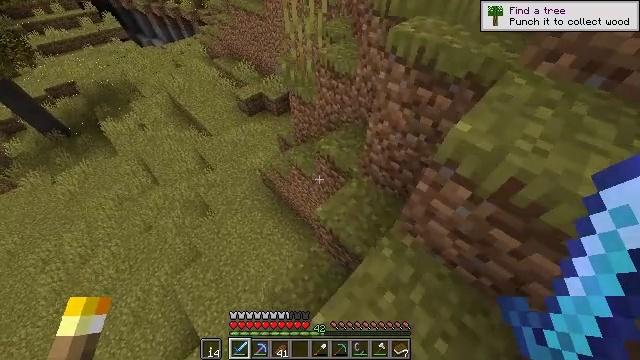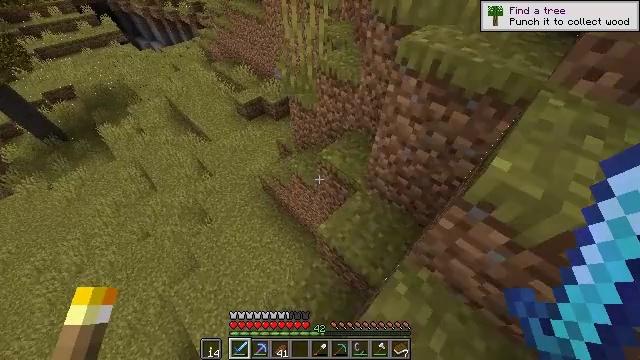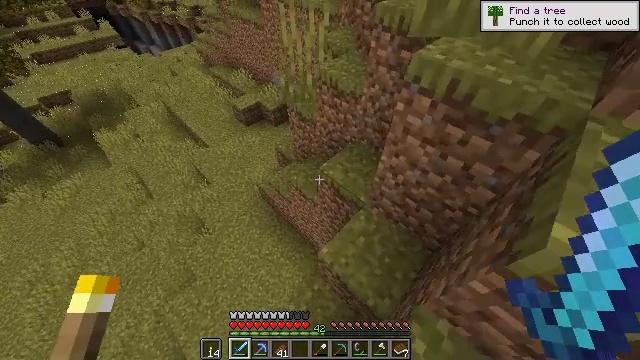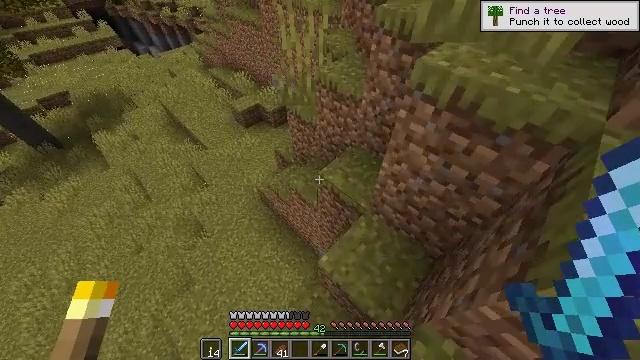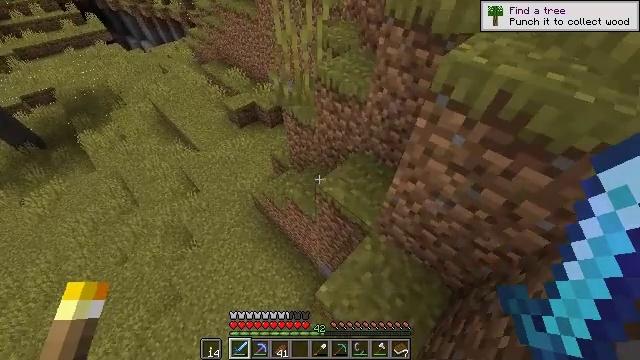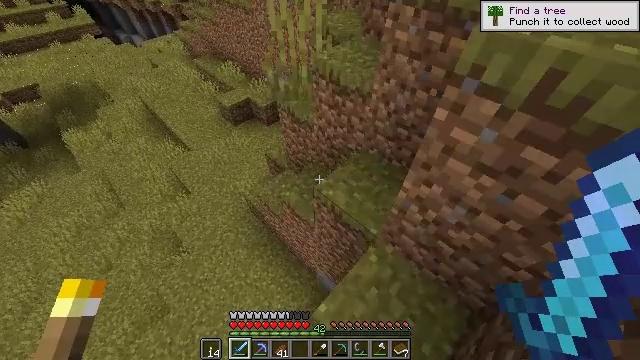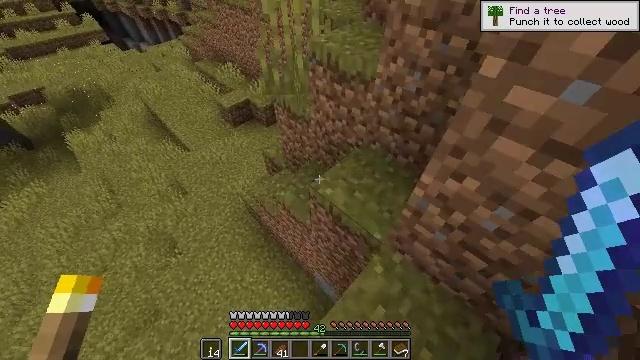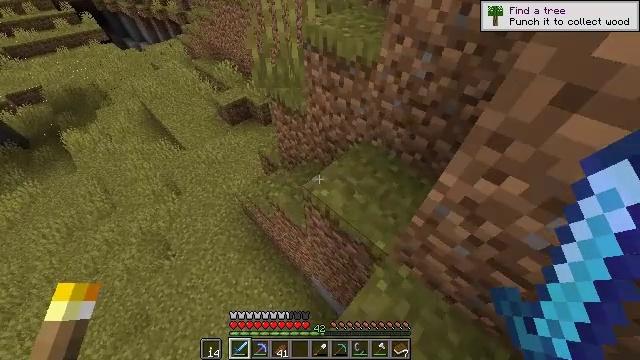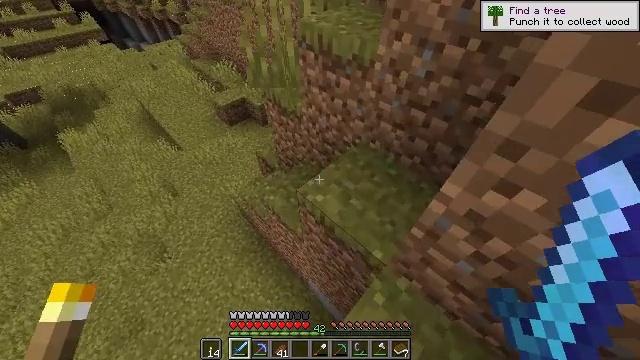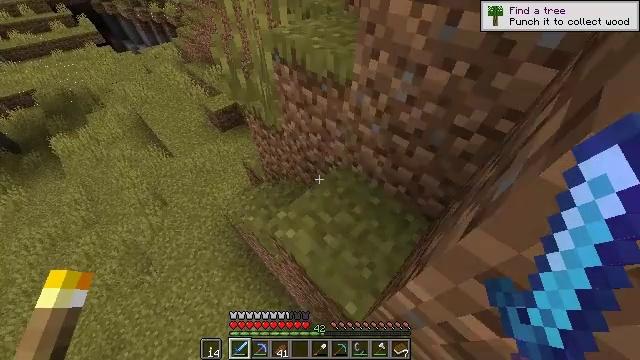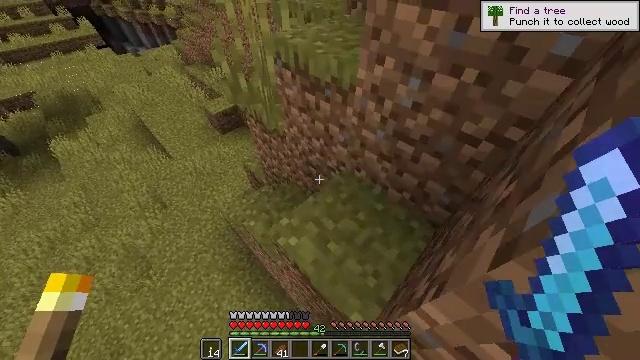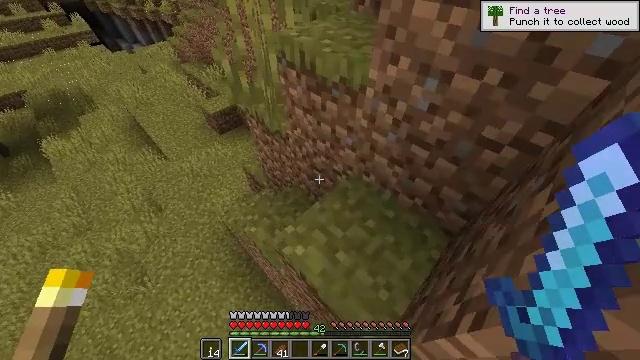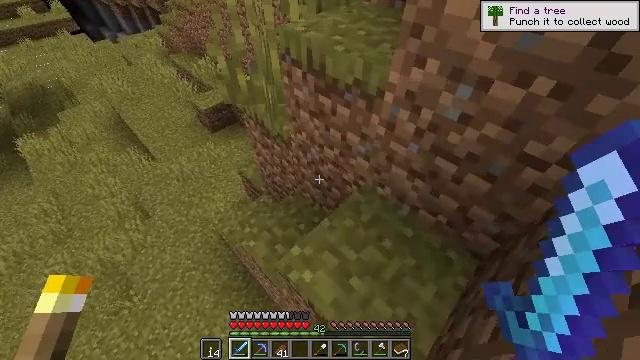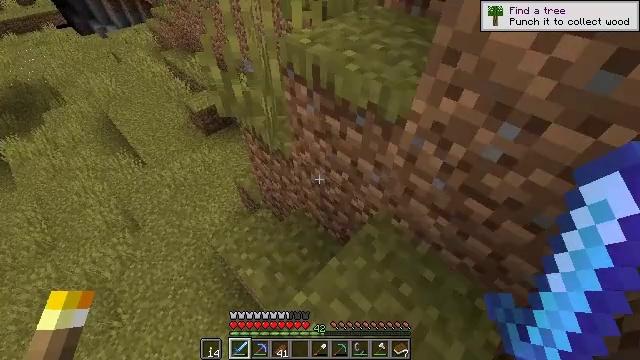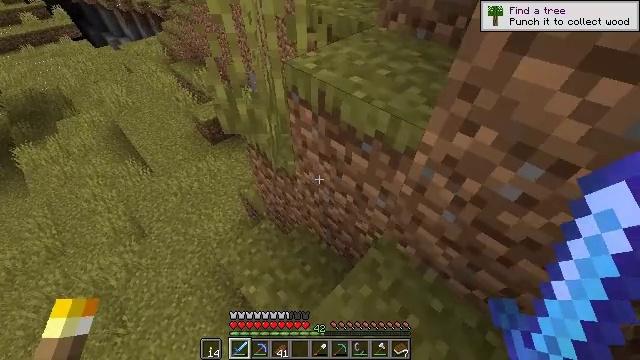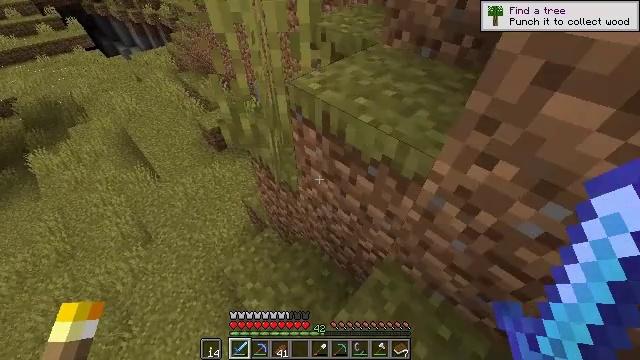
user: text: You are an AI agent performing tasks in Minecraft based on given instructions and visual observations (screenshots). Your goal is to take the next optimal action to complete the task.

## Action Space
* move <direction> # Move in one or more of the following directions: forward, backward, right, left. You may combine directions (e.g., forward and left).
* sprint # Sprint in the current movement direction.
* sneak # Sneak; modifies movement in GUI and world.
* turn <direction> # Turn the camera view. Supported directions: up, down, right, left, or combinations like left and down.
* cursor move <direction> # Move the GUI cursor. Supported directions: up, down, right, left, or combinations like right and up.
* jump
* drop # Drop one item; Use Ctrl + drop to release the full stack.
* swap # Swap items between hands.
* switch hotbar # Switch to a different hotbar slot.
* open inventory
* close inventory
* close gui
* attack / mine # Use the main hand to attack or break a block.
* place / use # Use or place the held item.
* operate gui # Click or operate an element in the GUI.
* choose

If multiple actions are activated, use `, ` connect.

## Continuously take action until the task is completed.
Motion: motion action
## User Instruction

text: Gather the enchanting table for reuse.
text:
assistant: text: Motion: move forward, sprint
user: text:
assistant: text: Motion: move forward, sprint
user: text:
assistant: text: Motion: move forward, sprint
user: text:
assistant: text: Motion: move forward, sprint
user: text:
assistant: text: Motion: move forward and move right, sprint
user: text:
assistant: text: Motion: move forward and move right, sprint
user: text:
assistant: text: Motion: move forward and move right, sprint
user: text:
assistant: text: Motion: move forward and move right, sprint
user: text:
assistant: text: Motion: move forward and move right, sprint
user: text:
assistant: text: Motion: move forward, sprint
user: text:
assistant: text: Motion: move forward, sprint
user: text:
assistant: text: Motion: move forward, sprint
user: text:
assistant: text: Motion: move forward, sprint
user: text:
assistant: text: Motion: move forward, sprint, turn up
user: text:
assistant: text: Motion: move forward, sprint
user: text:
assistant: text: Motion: move forward, sprint
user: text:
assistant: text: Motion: move forward, sprint, turn left
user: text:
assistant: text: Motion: move forward, sprint, turn left
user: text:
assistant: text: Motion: move forward, sprint, turn left
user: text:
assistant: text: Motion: move forward, sprint, turn left
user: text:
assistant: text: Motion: move forward, sprint
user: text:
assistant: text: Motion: move forward, sprint, turn left
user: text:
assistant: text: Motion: move forward, sprint, turn left
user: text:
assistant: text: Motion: move forward, sprint, turn left and up
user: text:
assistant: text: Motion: move forward, sprint, turn left and up
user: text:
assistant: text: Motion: move forward, sprint, turn left and up
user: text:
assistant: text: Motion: move forward, sprint, turn up
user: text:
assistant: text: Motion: move forward, sprint, turn right and up
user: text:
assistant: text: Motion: move forward, sprint, turn right and up
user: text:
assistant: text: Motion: move forward, sprint, turn right and up